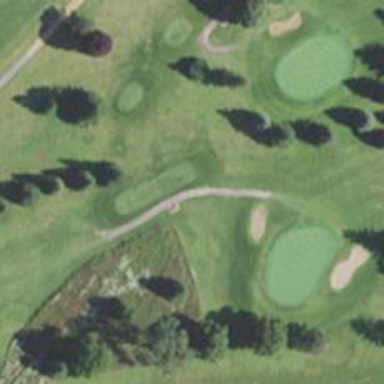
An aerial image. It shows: Service road used as golf cart path.